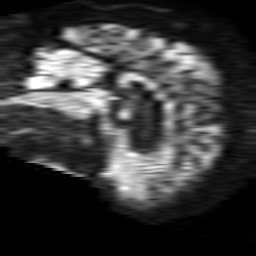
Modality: TRACE
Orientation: sagittal
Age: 82
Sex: male
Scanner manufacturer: philips
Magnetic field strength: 1.5 T
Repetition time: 3.781 s
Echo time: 0.07078 s